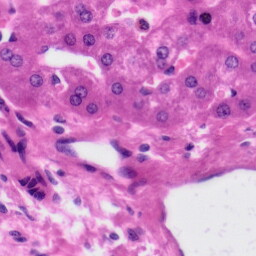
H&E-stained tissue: Liver